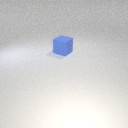
large blue rubber cube